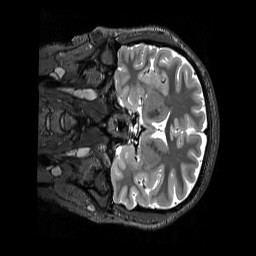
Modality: T2w
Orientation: coronal
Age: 22
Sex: female
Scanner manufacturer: siemens
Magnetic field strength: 3 T
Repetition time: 3.2 s
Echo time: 0.728 s